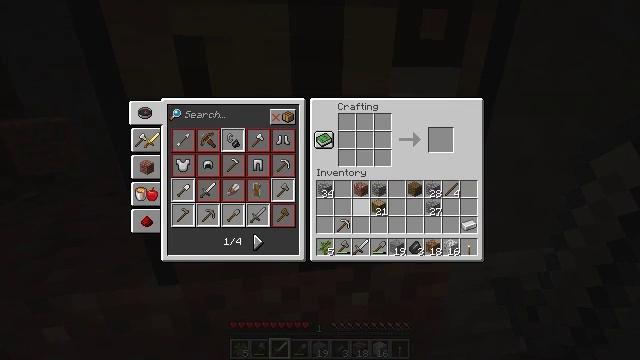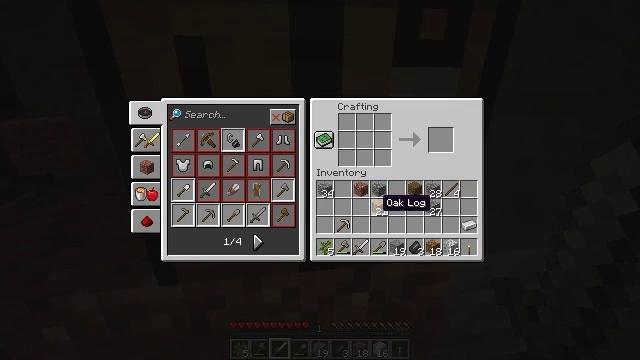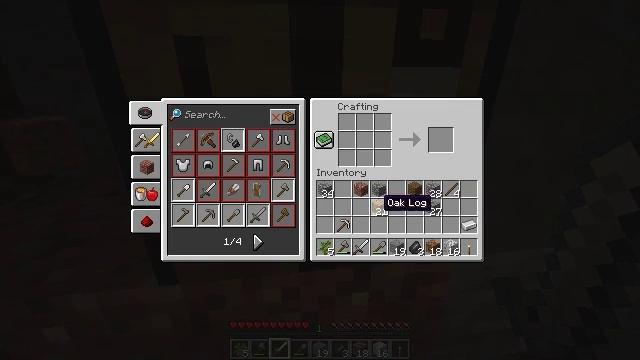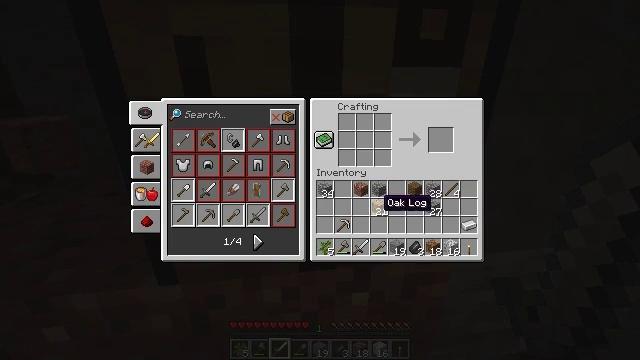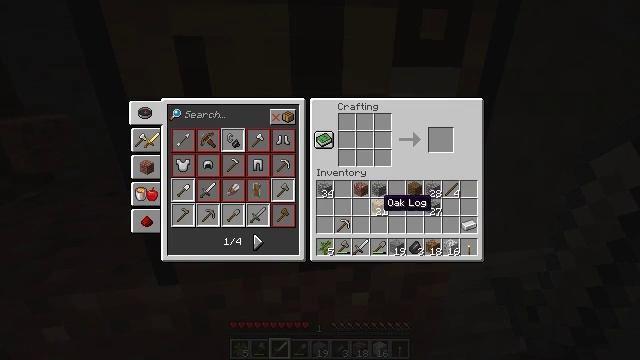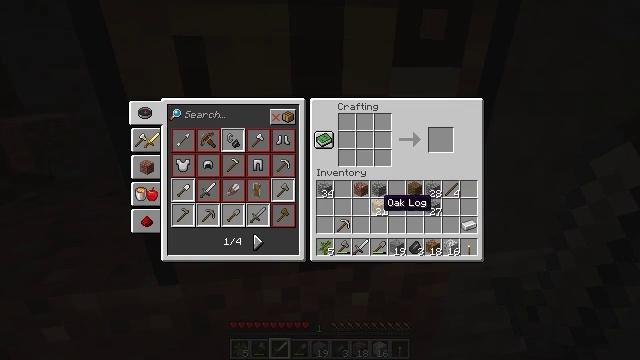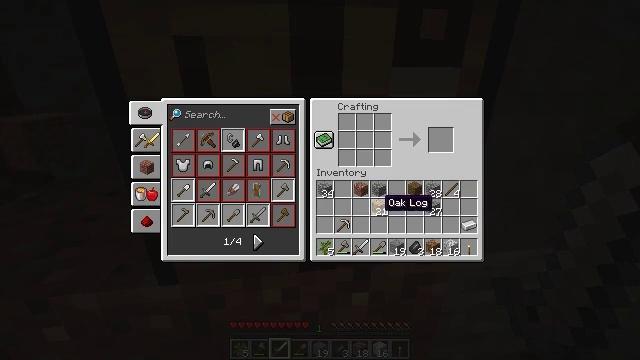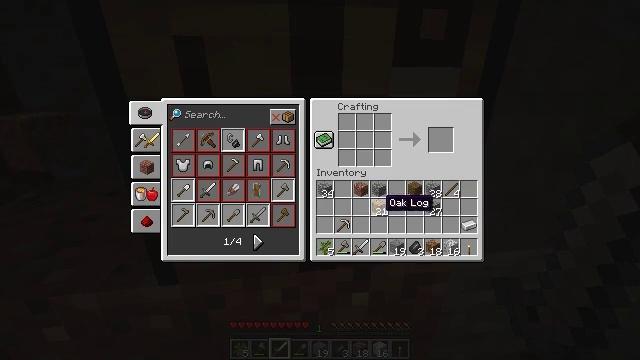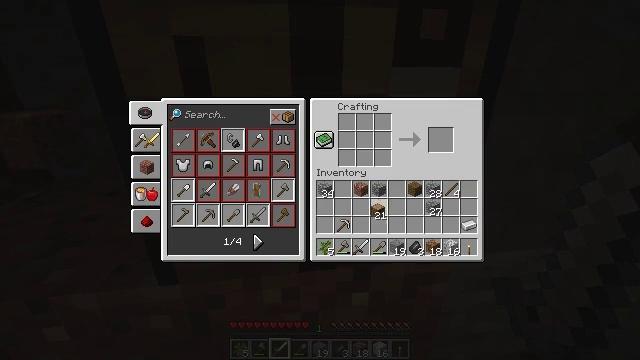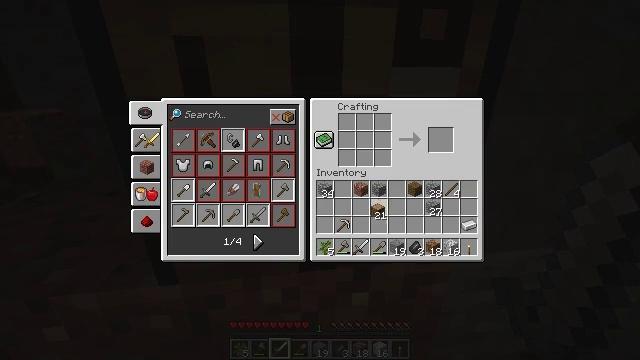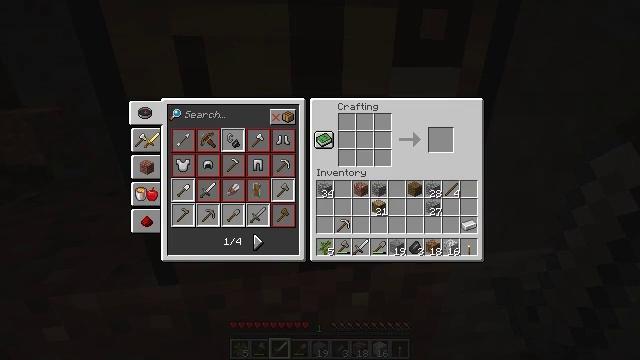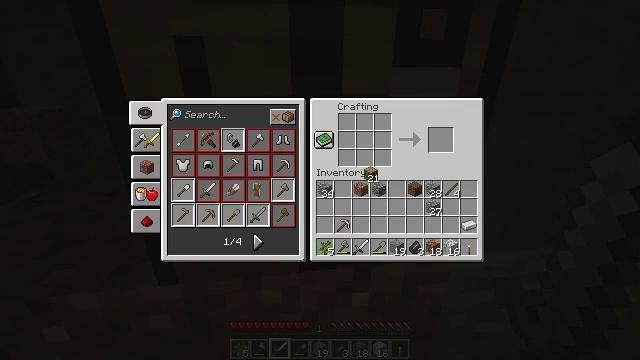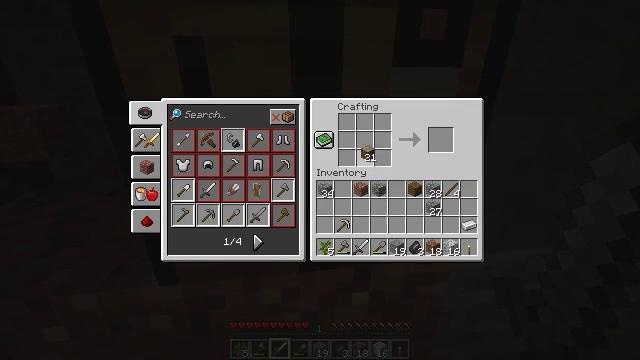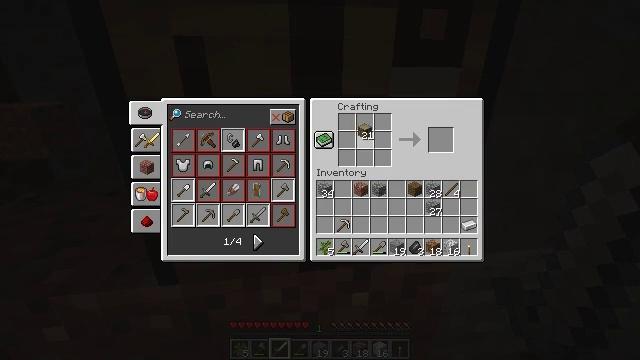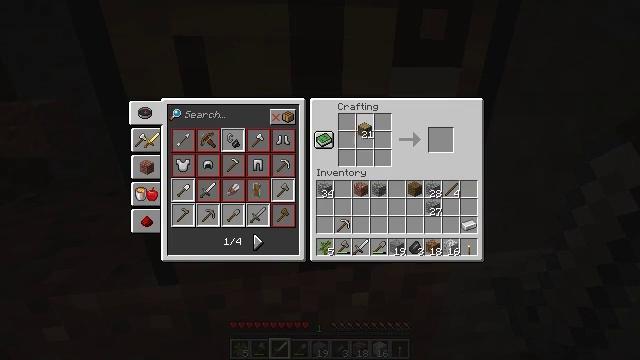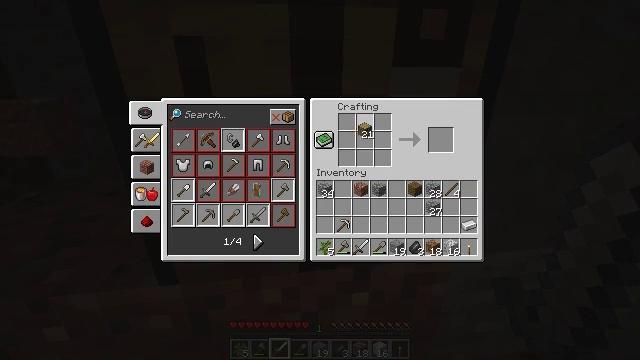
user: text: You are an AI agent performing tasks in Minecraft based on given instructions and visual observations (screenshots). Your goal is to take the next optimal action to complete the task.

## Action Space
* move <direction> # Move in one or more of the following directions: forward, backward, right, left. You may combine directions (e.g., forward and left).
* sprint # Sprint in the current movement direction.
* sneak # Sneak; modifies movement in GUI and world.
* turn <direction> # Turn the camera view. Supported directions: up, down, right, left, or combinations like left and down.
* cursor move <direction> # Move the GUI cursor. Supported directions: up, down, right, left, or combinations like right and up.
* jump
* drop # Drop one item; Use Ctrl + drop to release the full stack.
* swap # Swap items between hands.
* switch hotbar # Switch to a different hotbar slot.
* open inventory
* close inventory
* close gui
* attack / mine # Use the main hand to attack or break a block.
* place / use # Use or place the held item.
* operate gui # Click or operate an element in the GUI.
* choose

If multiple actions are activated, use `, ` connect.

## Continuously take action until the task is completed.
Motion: motion action
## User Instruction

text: Get an iron ingot by cooking iron ore.
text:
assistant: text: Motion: no_op
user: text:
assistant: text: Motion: no_op
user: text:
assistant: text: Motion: no_op
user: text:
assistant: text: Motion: no_op
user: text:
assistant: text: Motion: no_op
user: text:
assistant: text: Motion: no_op
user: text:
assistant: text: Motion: no_op
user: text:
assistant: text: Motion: attack / mine
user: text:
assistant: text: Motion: attack / mine
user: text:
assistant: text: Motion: attack / mine
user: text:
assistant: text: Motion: turn up
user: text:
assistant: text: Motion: turn up
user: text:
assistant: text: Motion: turn up
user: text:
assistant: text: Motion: no_op
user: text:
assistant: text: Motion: no_op
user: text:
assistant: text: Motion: no_op
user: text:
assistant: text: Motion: no_op
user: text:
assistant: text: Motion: no_op
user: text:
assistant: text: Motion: no_op
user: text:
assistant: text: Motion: attack / mine
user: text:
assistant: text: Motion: attack / mine
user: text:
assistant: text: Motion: attack / mine
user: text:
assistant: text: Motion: no_op
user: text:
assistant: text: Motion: no_op
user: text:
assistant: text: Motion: no_op
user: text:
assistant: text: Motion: no_op
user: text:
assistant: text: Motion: turn right
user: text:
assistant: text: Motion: turn right
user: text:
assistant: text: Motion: turn right
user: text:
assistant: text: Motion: turn left